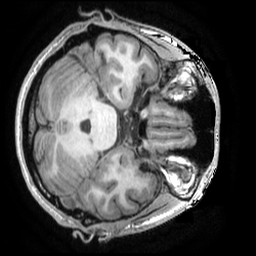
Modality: T1w
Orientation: axial
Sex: male
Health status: healthy
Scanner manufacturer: ge